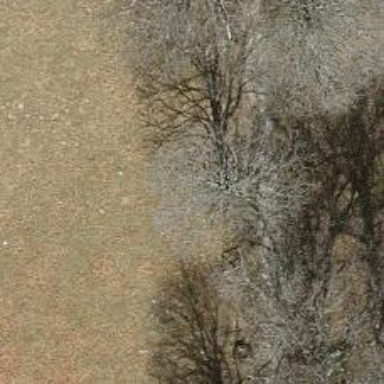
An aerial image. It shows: Beautiful tree in nature.